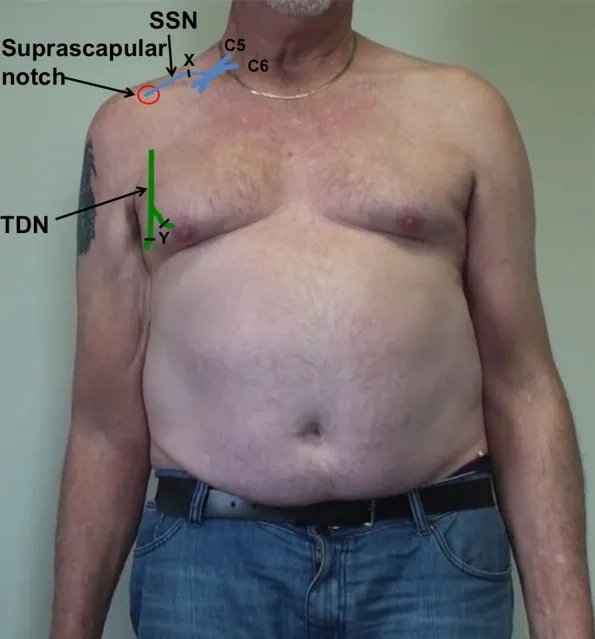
Schematic representation of the right upper brachial plexus represented in blue, with the suprascapular nerve (SSN) entering the suprascapular notch. The thoracodorsal nerve (TDN), on the posterolateral border of the axilla, is represented in green. Point X represents the proximal neurotomy on the recipient SSN. Point Y represents the distal neurotomies on the donor thoracodorsal nerves (TDN).
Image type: medical_photograph (skin_photograph)